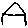
Label: house